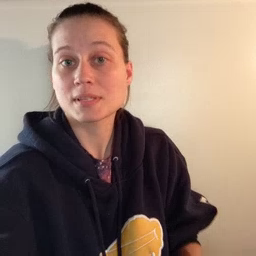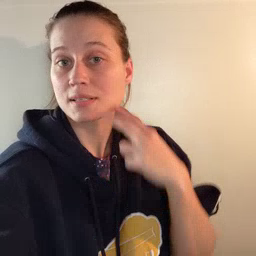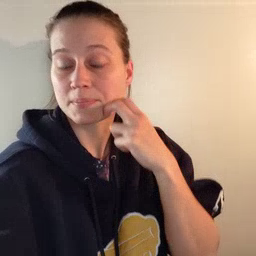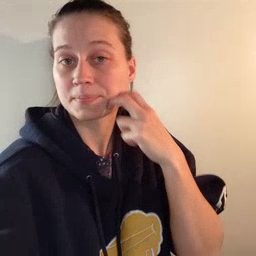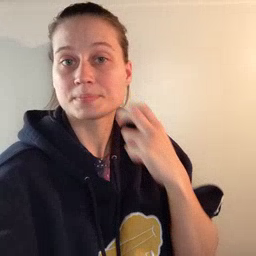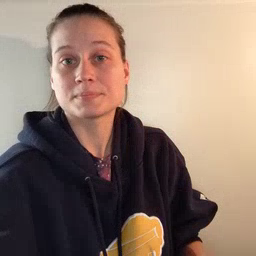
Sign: gum